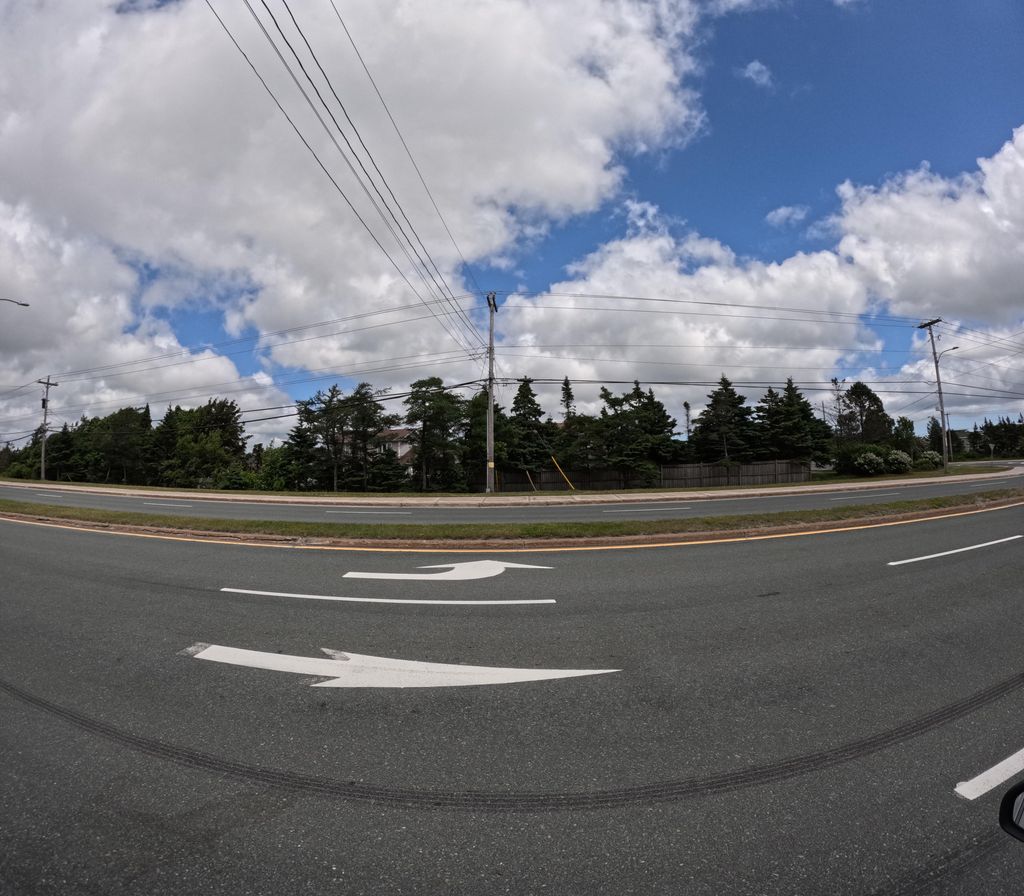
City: st_johns